Question: I am having an app on app store. I have to update model version after every 2 months on average due to updates.
I have 7 versions right now and they will definitely increase in future.

I have some questions:
- - -
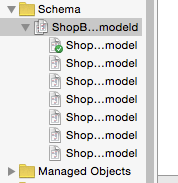
Answer: > How I can efficiently manage this
I recommend naming the model versions based on the release they are associated with. It helps to keep things straight.
> Can I delete my older version?
Yes but not recommended. If someone is still using an older version of your app they will fail to migrate if the source is not there.
> How many versions I can add?
Unlimited. However you should only have a version for each release where data structure has changed. If you have intermediate versions that only exist for development, I would recommend removing them as they don't impact the user.
Lastly, make sure you have a unit test that migrates from every old version to the current version. Core Data is not temporal and will not go from 1 to 2 to 3. It only understands source and destination. Can your app currently migrate from 1 to 10? If not, you need to address that.